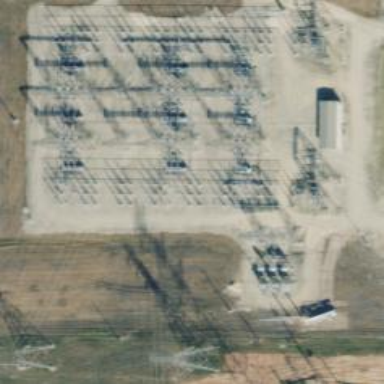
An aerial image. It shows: Switch for power supply.